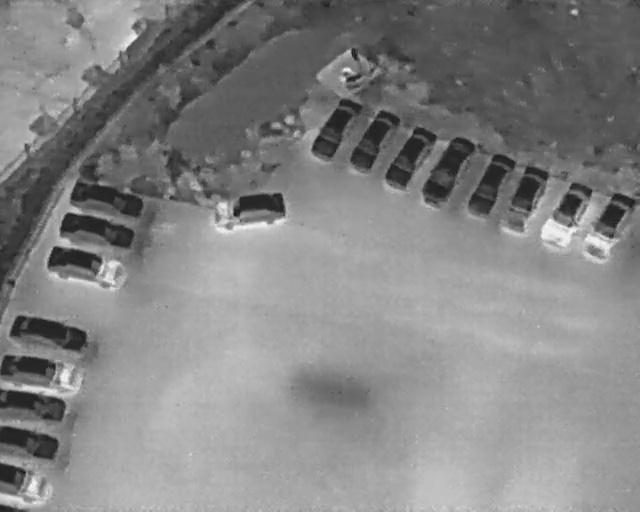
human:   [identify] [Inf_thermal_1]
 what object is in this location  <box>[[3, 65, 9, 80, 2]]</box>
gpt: <ref>1 large car at the bottom left</ref>